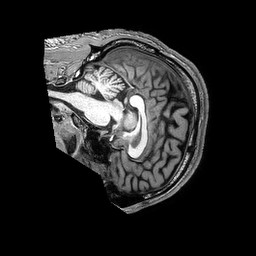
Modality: T1w
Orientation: sagittal
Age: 52
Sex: male
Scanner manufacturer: philips
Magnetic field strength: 3 T
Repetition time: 0.006834 s
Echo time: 0.00308 s